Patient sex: M
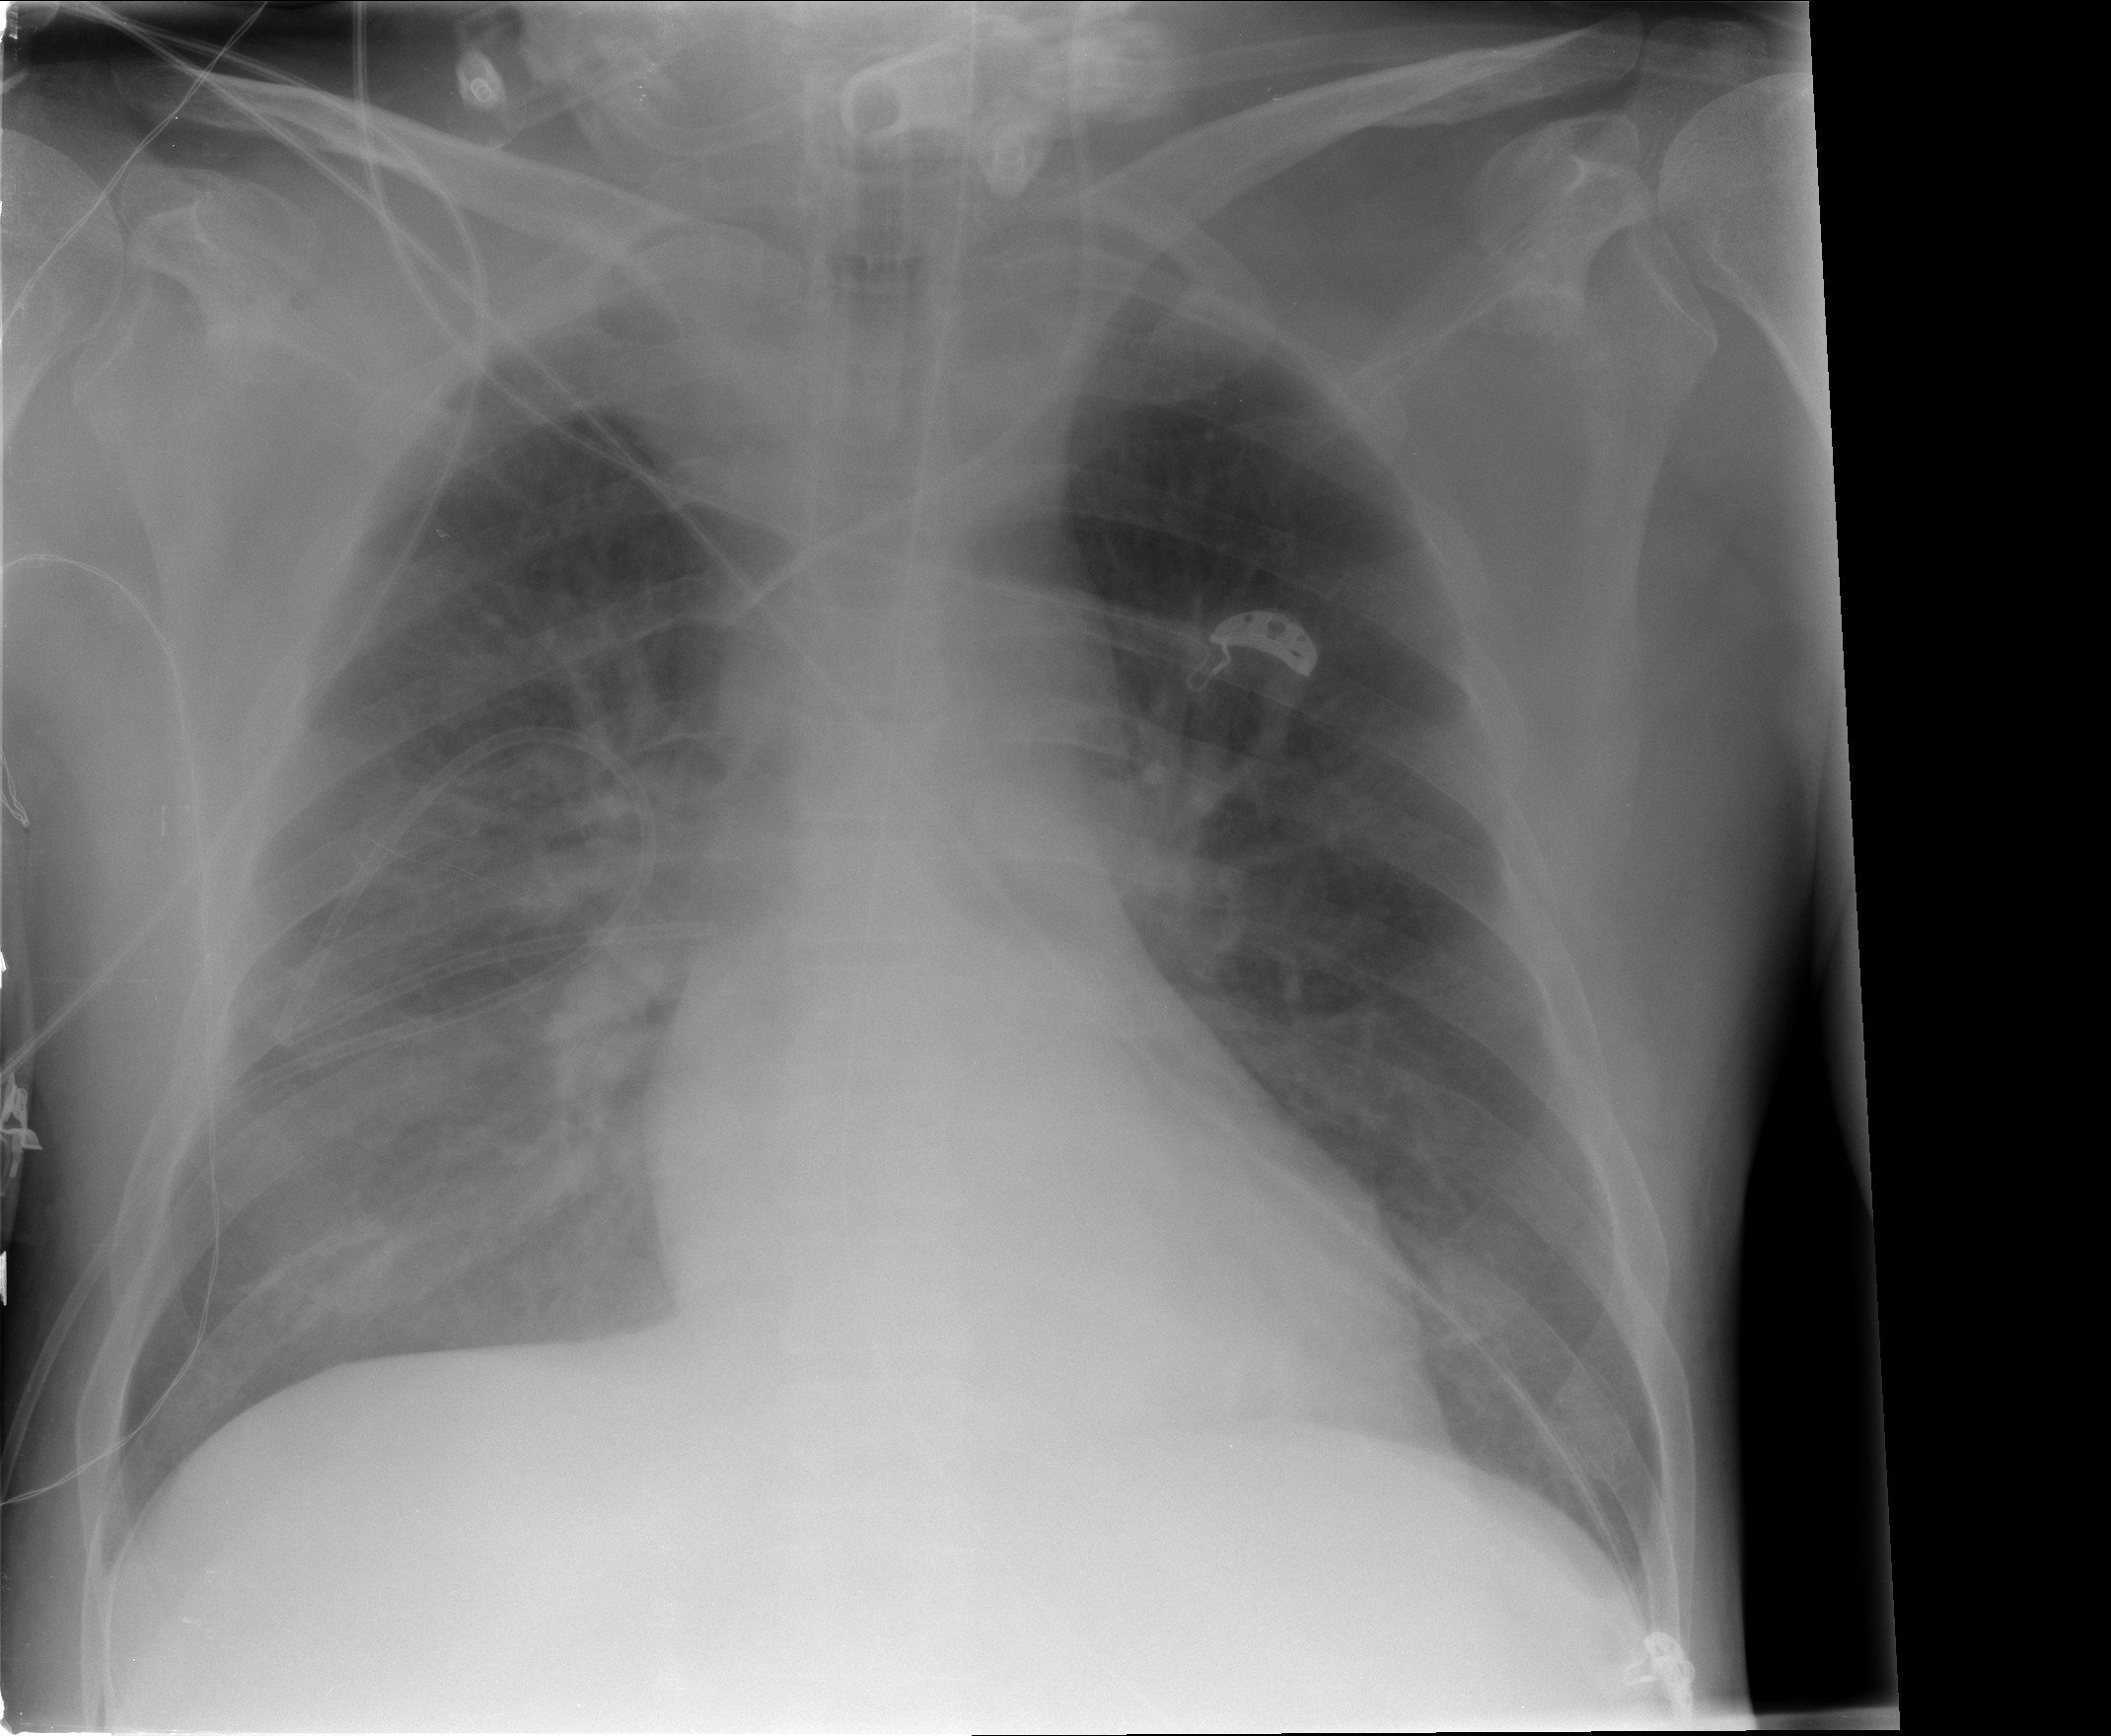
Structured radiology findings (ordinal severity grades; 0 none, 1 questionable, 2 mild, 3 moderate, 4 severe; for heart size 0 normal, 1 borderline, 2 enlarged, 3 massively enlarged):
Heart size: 0
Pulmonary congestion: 2
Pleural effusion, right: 0
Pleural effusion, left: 2
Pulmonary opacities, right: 2
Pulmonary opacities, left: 0
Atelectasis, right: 0
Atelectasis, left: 0